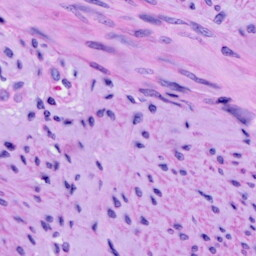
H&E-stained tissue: Cervix